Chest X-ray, AP view. Patient: 30 years old, sex F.
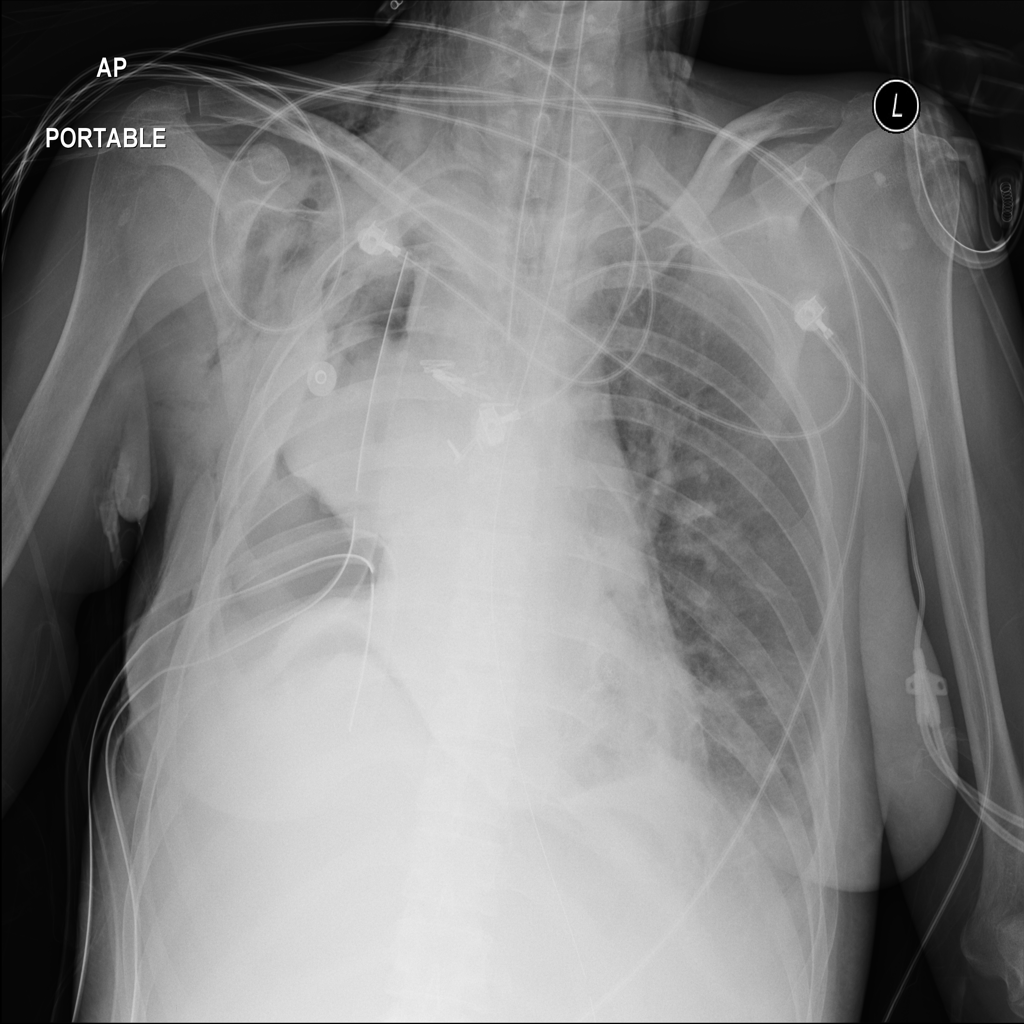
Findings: Emphysema, Infiltration